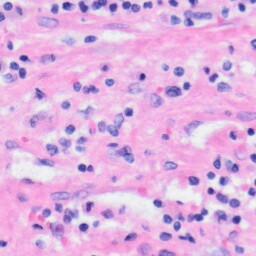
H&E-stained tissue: Liver